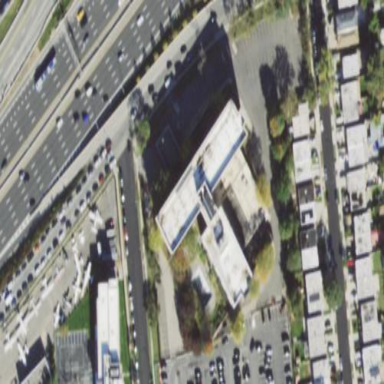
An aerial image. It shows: Hotel building.